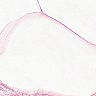
Metastatic tissue present: no